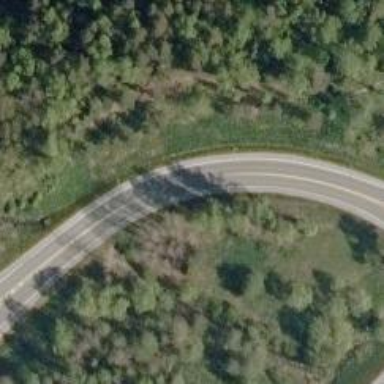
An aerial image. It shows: Asphalt trunk link road.